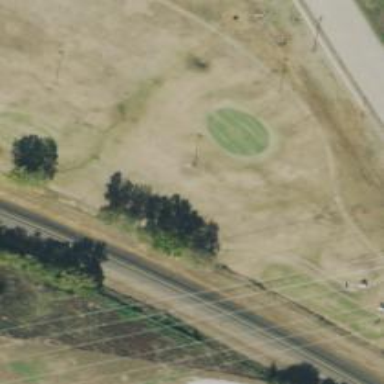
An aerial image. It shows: Golf hole.